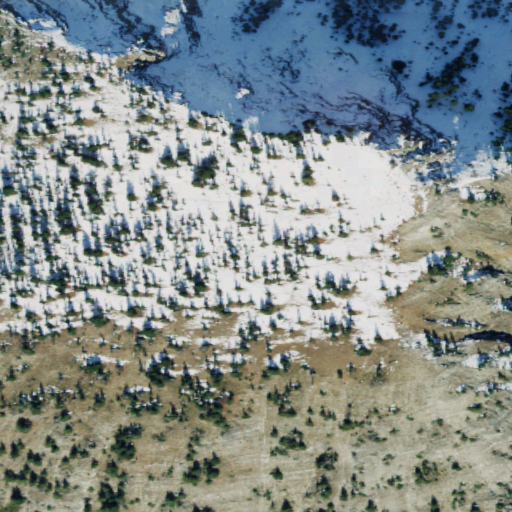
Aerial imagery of mountain in Washington named Davis Peak containing grassland, barren land, evergreen forest, and shrub